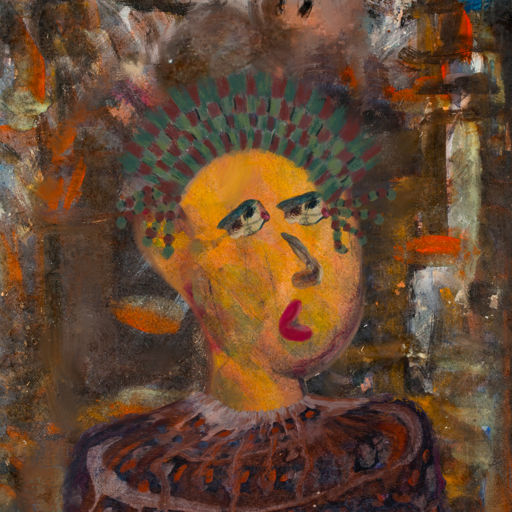
Background: GypsyQueen, Head And Neck Side: Gypsy_Mother, Face Side: Pipe, Bust: Hypocrite, Hair Side: Blank, Head Accessory: After_Raid_Crown, Second Necklace: Blank, Necklace: Blank, Baby: Blank